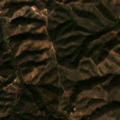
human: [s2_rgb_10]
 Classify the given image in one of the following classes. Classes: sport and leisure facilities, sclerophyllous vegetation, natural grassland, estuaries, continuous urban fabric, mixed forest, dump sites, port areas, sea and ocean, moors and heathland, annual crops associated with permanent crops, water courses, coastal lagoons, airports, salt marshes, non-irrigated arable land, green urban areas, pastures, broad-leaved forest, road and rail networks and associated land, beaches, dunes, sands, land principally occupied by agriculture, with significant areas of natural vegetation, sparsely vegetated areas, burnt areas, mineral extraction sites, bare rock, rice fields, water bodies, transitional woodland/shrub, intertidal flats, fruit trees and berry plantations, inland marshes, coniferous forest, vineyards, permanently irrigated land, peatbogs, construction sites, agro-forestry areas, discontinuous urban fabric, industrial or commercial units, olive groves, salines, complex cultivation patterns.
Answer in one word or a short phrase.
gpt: agro-forestry areas, broad-leaved forest, transitional woodland/shrub